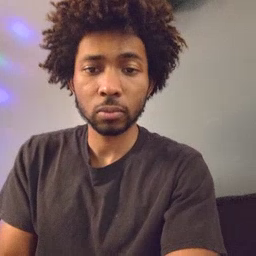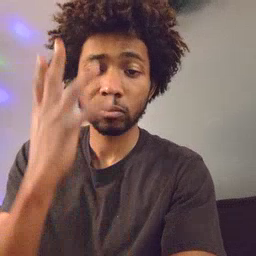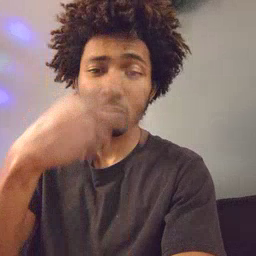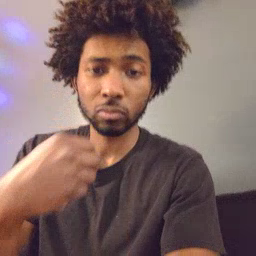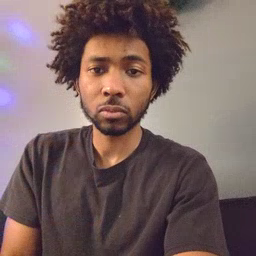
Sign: pretty